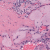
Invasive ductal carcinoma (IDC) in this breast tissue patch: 1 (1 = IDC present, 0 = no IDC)